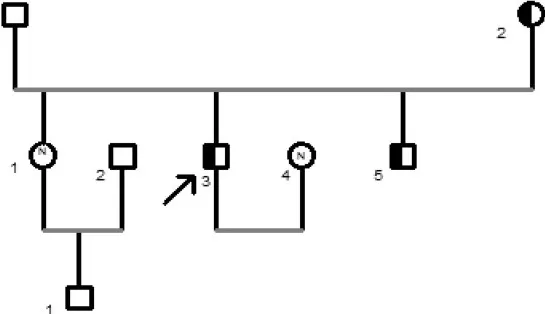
Pedigree of the male's patient family.
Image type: pathology (fish)